Question: I am trying to build a website using flask and bootstrap3. But i found the <URL> says that 'Copy over all the font files to a /fonts directory near your CSS.', but after i place fonts directory at the same directory of the css file, the icon still don't appear.

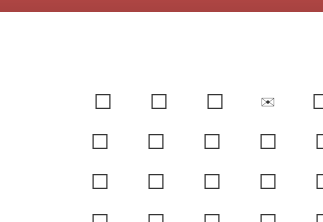
Answer: Try placing the 'fonts/' directory adjacent to the folder containing the css. For instance 'css/' would be in the same folder as 'fonts/'.
Example:
'''
static/
css/
bootstrap-glyphicons.css
...
fonts/
glyphiconshalflings-regular.eot
...
js/
'''